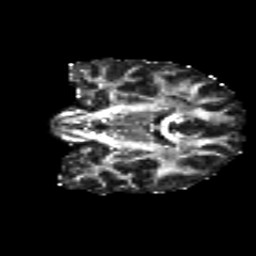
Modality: FA
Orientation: coronal
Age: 25
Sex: female
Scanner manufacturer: siemens
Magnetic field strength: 3 T
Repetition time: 8.8 s
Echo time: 0.085 s